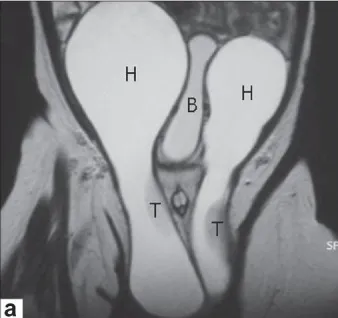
T2-weighted magnetic resonance images from the coronal; (a) axial; (b) views. The bilateral massive hydroceles extended into the abdomen through the inguinal canal. . Testis; T.
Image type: radiology (mri)